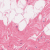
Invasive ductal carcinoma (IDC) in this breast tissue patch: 0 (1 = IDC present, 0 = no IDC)